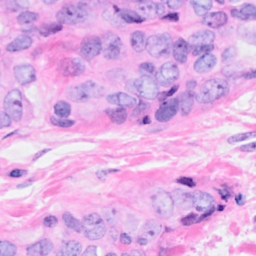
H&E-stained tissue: Breast